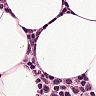
Metastatic tissue present: no